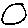
Label: circle